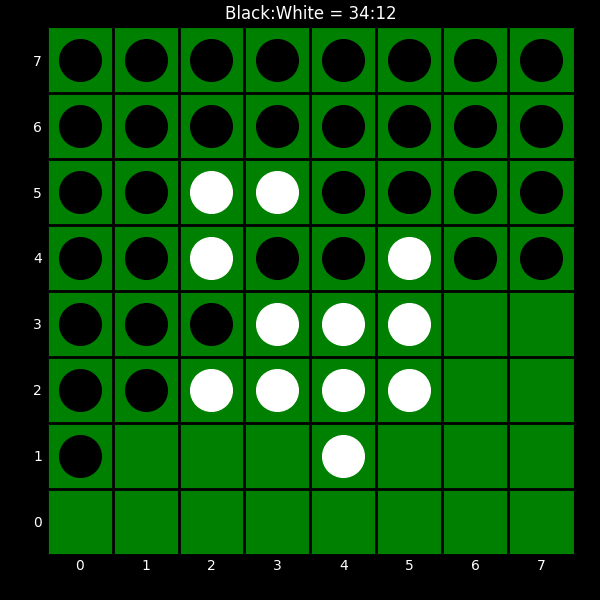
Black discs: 34
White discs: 12